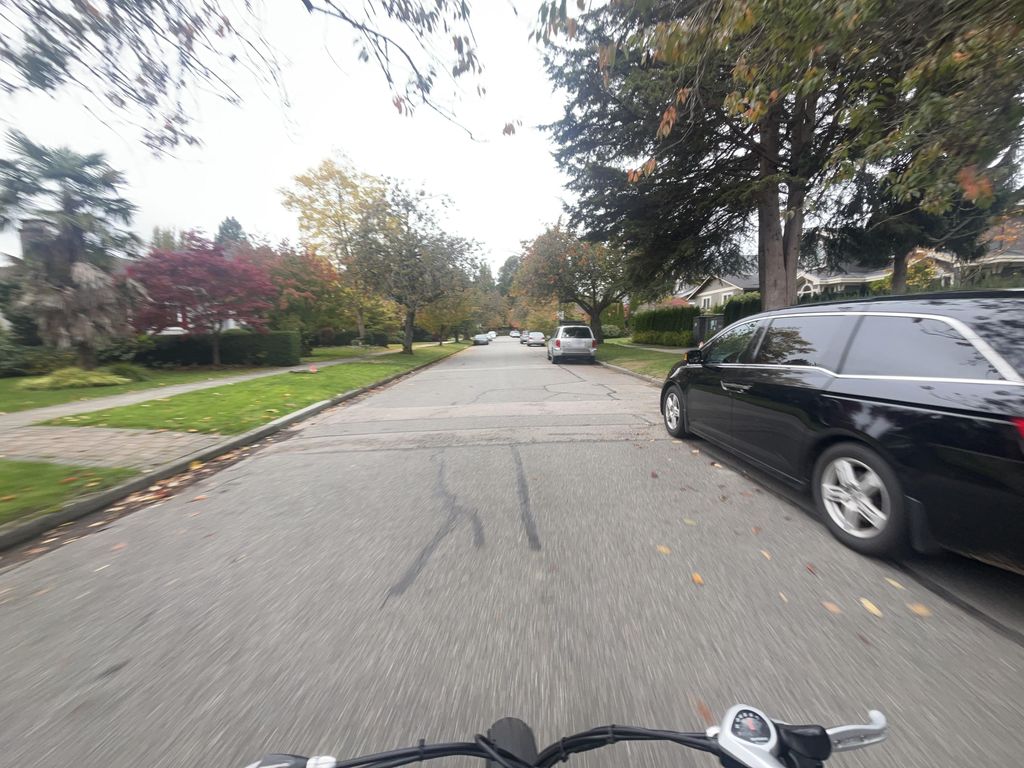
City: vancouver